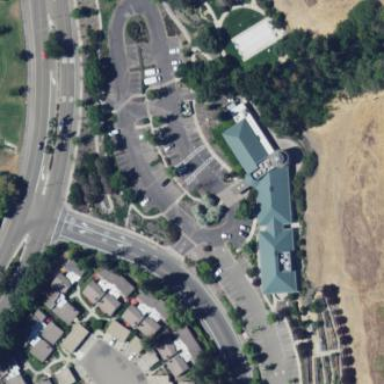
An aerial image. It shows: Community centre.